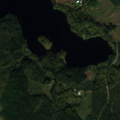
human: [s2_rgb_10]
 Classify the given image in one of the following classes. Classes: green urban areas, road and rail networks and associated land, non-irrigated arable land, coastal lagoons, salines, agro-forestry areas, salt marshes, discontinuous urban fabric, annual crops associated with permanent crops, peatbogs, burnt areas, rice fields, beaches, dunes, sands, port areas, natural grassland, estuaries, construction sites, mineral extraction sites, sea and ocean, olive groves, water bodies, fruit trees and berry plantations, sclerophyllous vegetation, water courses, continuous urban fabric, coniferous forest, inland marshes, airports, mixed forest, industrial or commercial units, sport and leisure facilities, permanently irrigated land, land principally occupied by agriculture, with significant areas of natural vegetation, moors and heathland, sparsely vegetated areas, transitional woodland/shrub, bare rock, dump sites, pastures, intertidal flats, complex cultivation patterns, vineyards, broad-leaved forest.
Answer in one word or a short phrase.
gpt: coniferous forest, water bodies